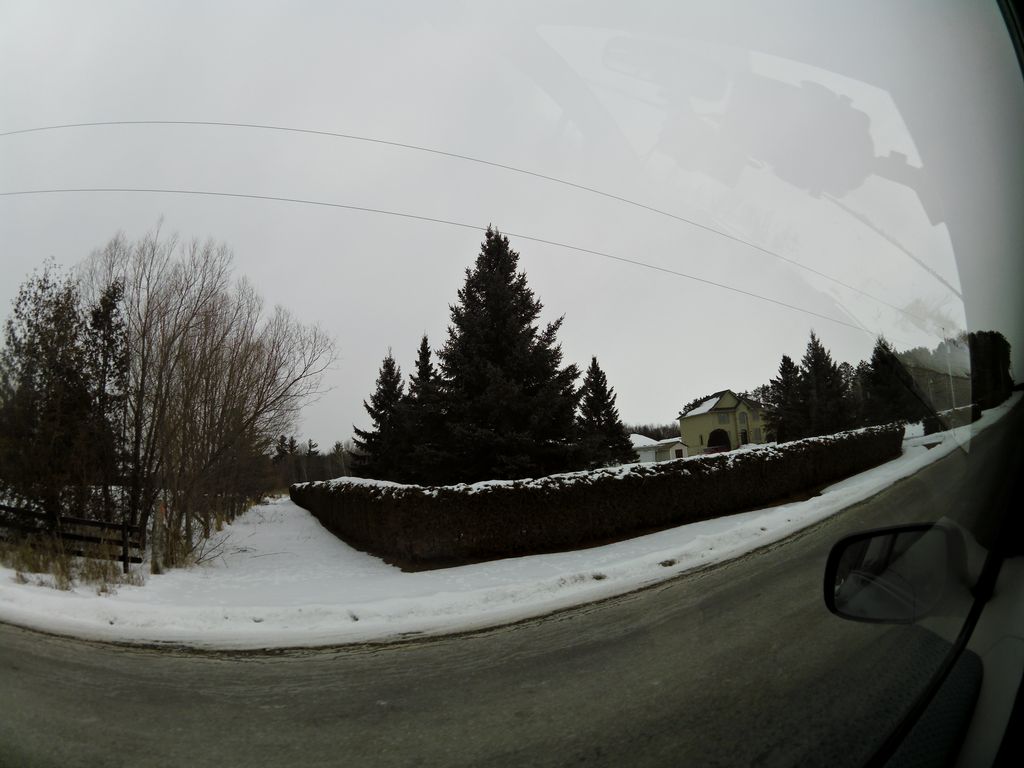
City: ottawa-gatineau